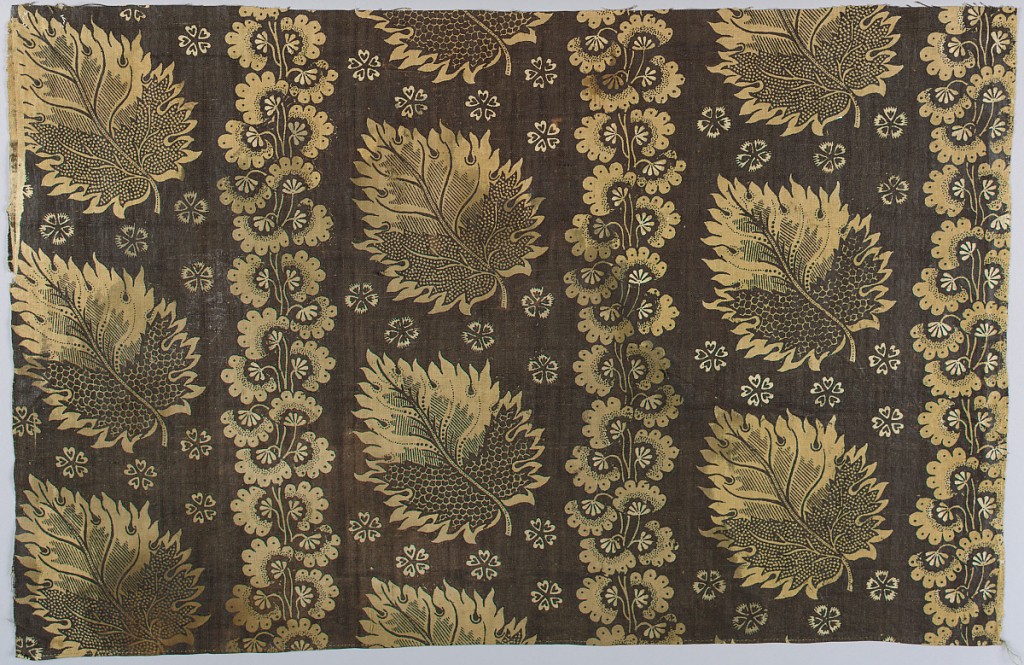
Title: Textile
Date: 1800–1810
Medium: cotton Technique: block printed on plain weave
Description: Striped pattern consisting of large leaves, in two variations and one above the other, between narrow stripes of fern-like leaves. Yellow and white pattern on dark brown background. The minimum is repeated approximately as "quarter drops."